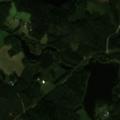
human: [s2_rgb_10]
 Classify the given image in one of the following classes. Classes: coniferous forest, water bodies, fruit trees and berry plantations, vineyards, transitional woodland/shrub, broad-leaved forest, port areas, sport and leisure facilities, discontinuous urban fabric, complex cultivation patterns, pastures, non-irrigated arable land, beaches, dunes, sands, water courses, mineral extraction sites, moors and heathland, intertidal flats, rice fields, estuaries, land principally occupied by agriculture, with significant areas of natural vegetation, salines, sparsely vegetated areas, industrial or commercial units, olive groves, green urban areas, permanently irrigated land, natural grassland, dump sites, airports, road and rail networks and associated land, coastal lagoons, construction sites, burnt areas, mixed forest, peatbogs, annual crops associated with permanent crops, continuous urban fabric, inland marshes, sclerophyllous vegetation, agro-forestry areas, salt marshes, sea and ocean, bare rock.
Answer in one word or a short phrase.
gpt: land principally occupied by agriculture, with significant areas of natural vegetation, coniferous forest, mixed forest, transitional woodland/shrub, water bodies